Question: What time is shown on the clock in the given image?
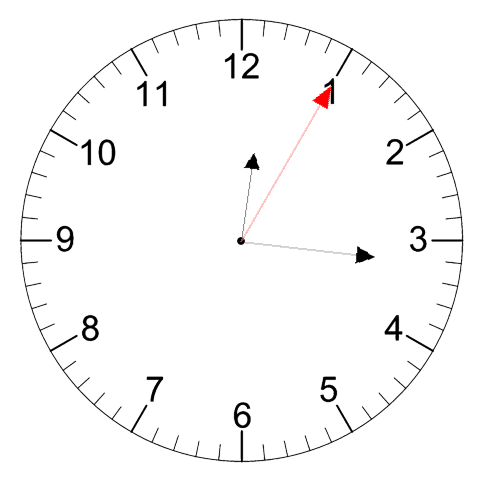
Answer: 12:16:05